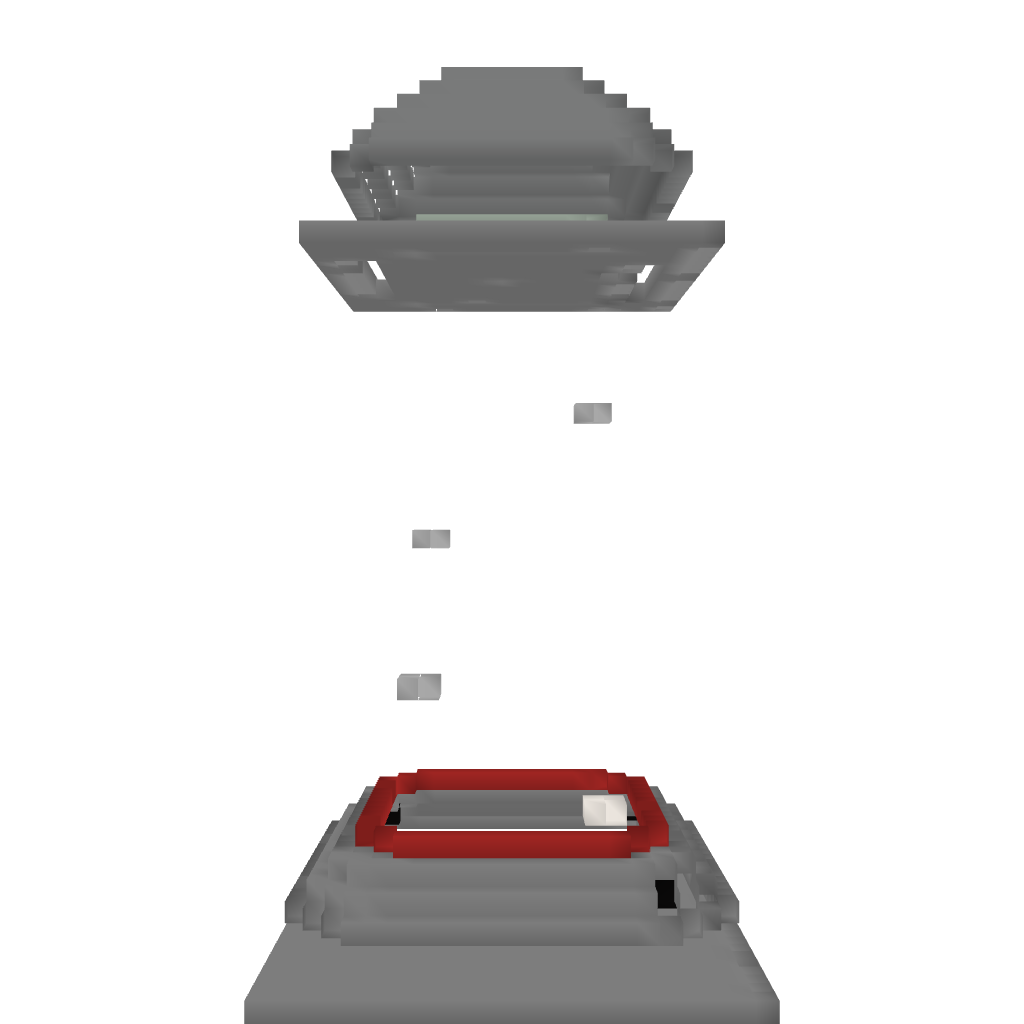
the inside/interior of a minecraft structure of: My First Creation